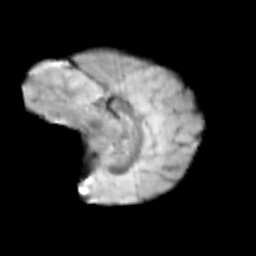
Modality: T2w
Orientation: sagittal
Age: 11
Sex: female
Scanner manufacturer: siemens
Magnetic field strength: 3 T
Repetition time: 3.8 s
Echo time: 0.07 s